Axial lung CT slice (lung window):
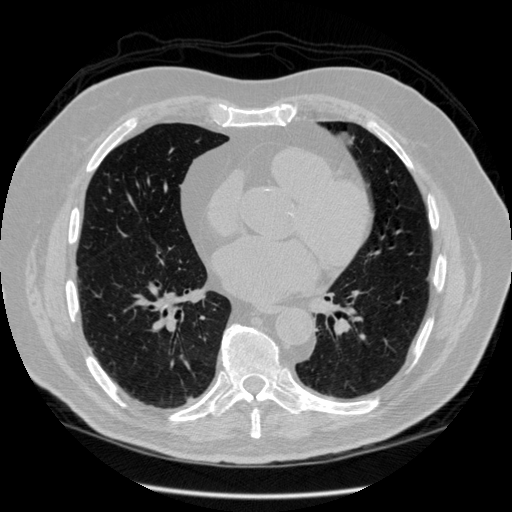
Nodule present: no